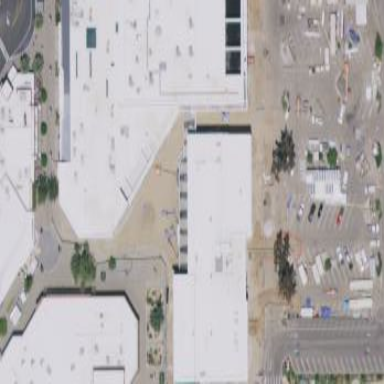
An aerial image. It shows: Commercial building.